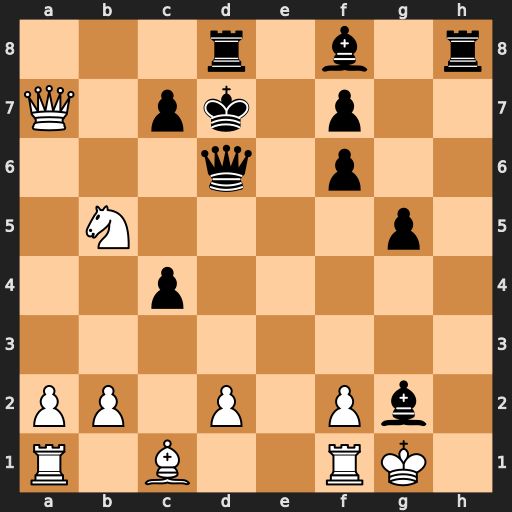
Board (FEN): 3r1b1r/Q1pk1p2/3q1p2/1N4p1/2p5/8/PP1P1Pb1/R1B2RK1
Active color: w
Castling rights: -
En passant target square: -
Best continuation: Nxd6 Bf3 Qa4+ Bc6 Qxc6+